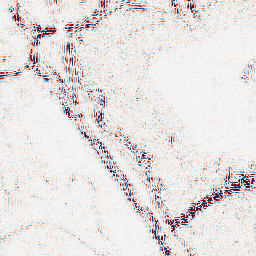
Category: wavelet
Decomposition family: wavelet_reverse_biorthogonal
Decomposition parameters: wavelet: rbio2.4
level: 2
Upsampling method: quadratic
Upsampling parameters: scale: 4
Upsampling scale: 4